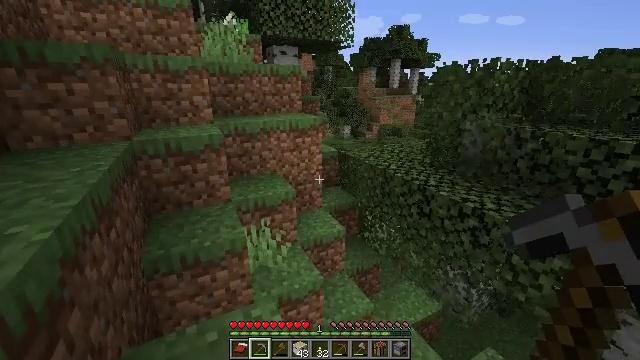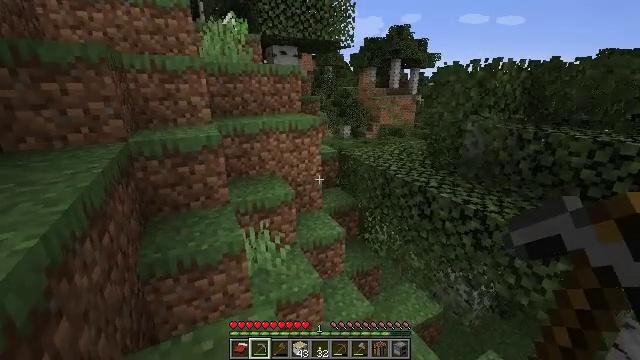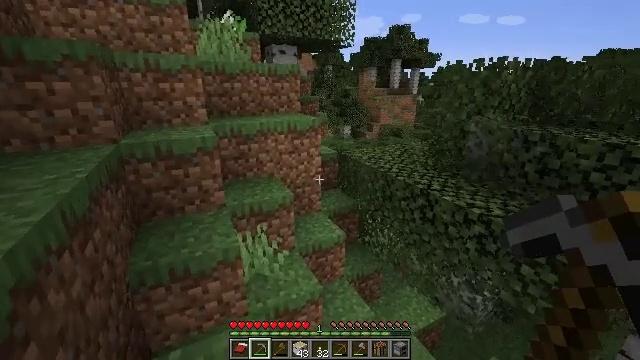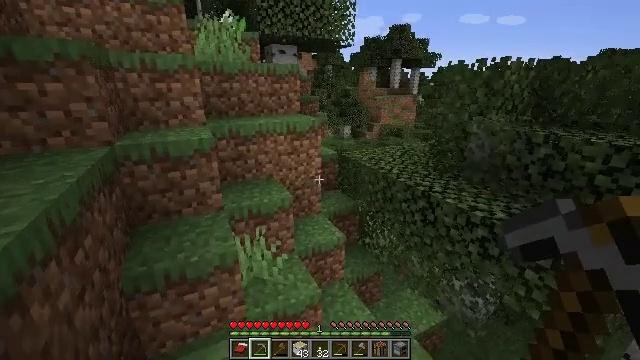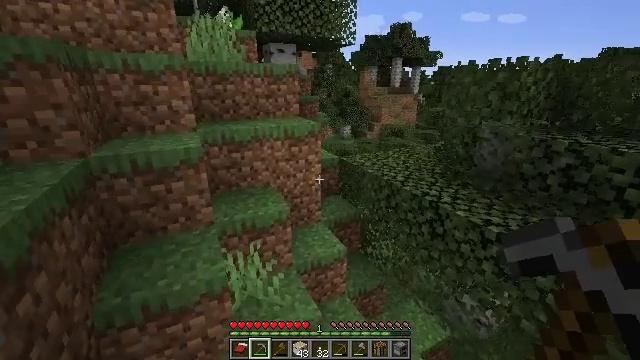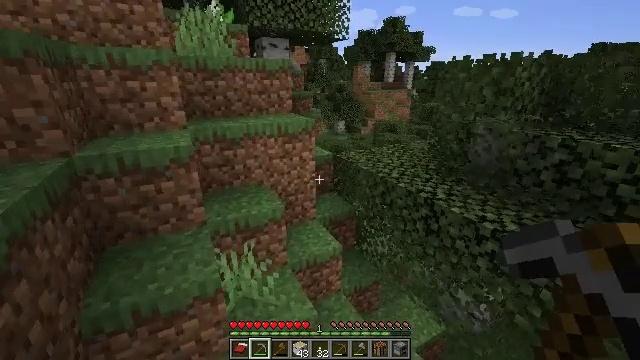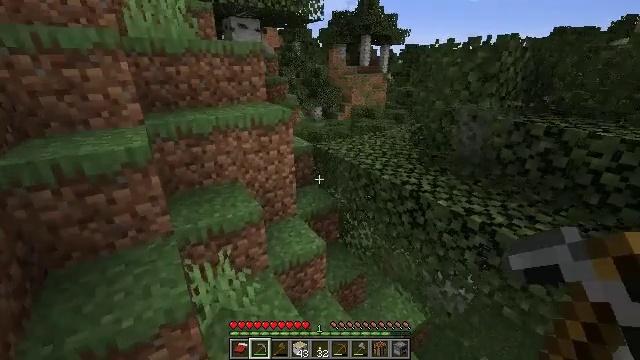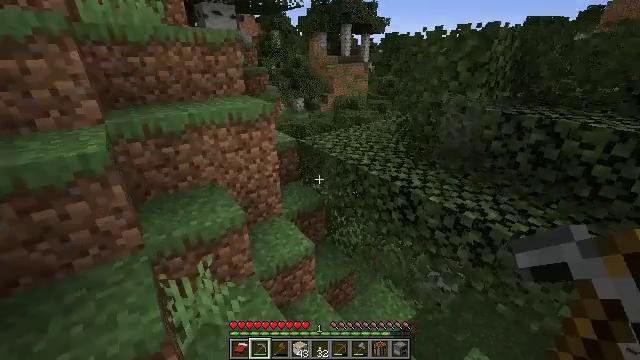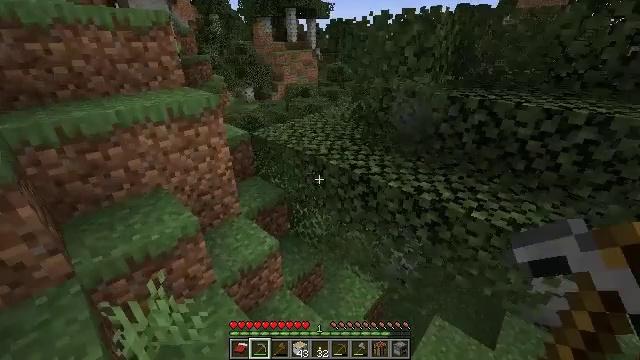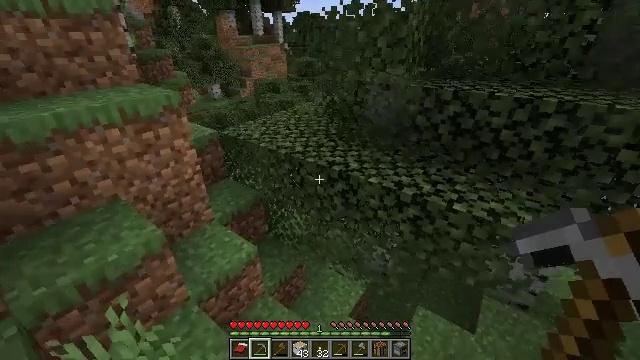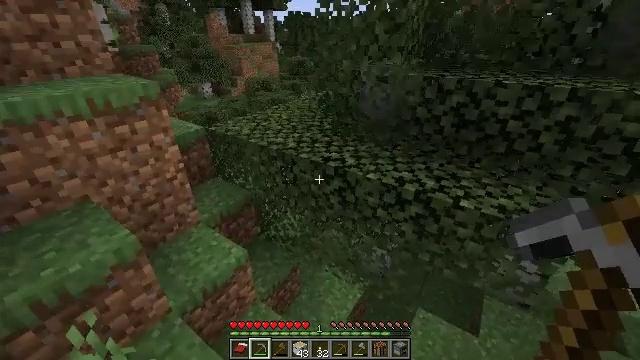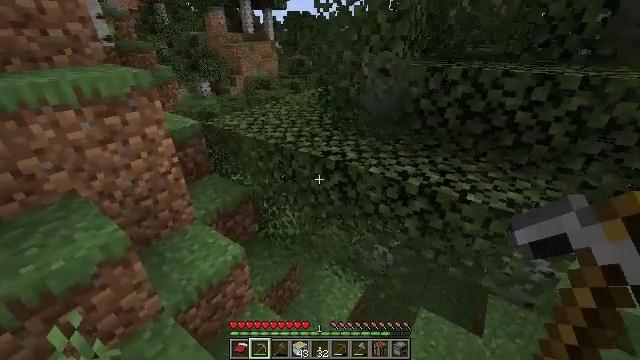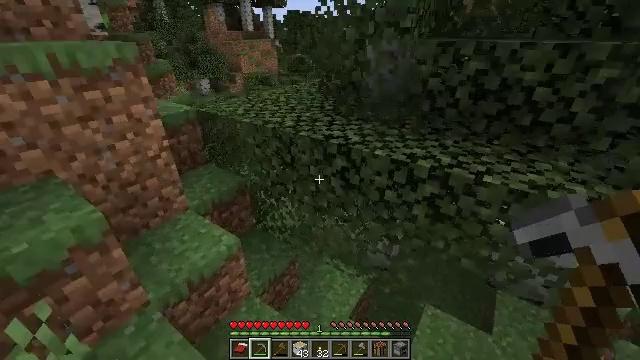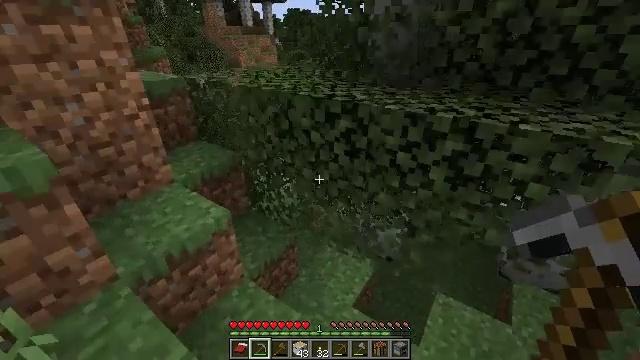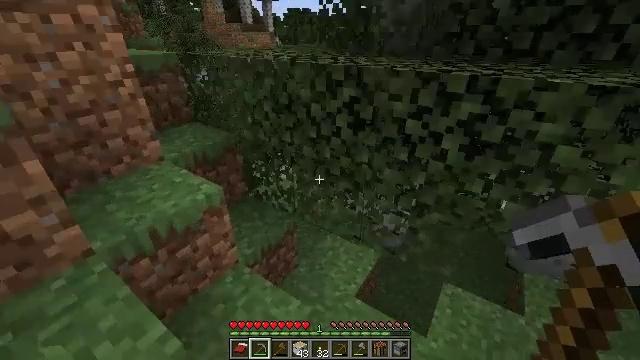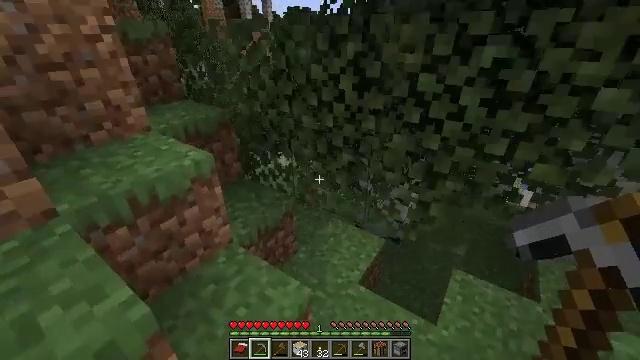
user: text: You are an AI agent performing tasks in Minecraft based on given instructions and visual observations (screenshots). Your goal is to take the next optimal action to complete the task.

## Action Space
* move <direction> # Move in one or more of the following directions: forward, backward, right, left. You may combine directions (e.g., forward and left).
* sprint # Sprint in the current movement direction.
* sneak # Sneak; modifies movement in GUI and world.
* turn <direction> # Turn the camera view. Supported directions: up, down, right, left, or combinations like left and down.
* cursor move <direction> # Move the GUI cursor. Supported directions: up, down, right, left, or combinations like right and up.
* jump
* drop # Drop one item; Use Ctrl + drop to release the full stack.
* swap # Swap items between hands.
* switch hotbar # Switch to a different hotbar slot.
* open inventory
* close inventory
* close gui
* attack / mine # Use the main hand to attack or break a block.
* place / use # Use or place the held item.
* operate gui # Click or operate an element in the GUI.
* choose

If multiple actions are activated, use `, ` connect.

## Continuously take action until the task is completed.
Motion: motion action
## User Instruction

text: Clear birch leaves to get saplings.
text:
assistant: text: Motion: move forward
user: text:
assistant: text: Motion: move forward
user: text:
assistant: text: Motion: move forward
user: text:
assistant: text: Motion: move forward
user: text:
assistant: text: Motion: move forward, turn right
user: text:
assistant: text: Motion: move forward, turn right and down
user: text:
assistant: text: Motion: move forward, turn right and down
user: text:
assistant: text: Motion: move forward, turn right and down
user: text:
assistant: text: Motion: move forward, turn right and down
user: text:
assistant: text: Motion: turn right
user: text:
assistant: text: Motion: no_op
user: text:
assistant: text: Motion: no_op
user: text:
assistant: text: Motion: no_op
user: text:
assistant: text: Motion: no_op
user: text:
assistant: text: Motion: no_op
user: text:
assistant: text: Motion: no_op
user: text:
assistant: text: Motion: no_op
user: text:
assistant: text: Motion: no_op
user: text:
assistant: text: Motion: no_op
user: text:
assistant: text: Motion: no_op
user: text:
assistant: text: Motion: no_op
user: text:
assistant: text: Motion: no_op
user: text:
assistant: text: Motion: no_op
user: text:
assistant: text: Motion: turn up
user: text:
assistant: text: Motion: turn up
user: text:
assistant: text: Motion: no_op
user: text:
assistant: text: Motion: move forward
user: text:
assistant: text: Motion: move forward, turn left and up
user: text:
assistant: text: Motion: move forward, turn left and up
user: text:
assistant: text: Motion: move forward, turn left and up